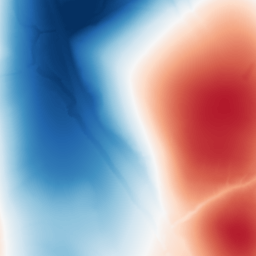
Category: trend_removal
Decomposition family: polynomial
Decomposition parameters: degree: 3
Upsampling method: linear_exact
Upsampling parameters: scale: 8
Upsampling scale: 8